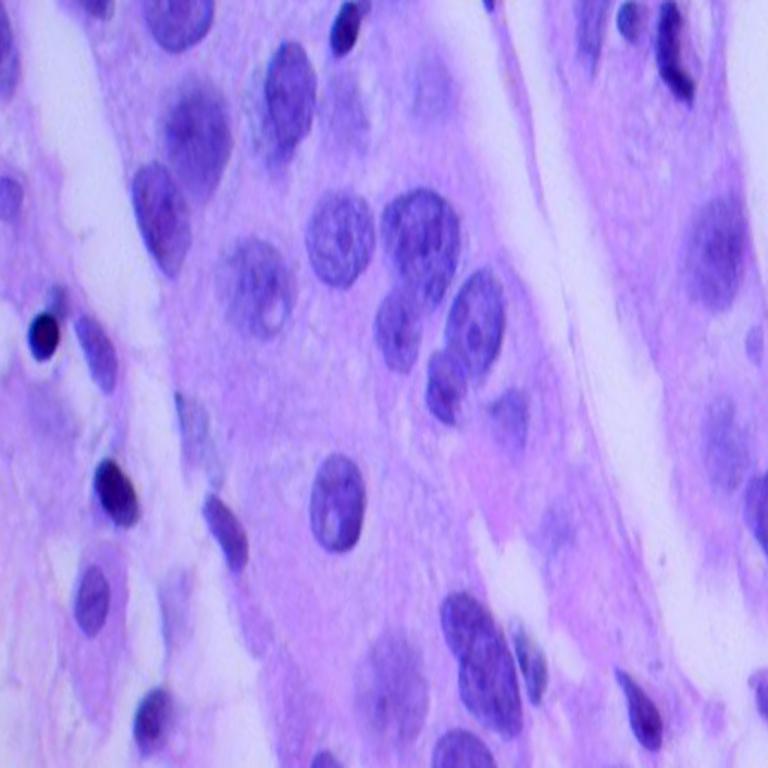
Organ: lung
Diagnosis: adenocarcinomas